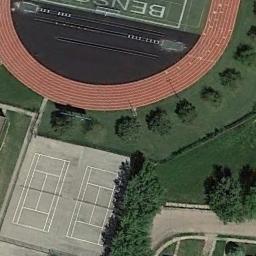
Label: tennis_court